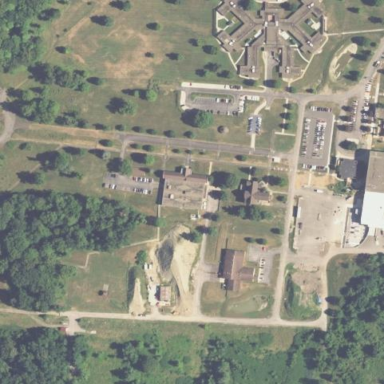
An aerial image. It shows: Hospital.